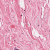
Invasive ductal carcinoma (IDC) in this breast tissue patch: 0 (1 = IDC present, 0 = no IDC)